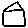
Label: house